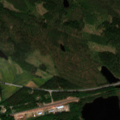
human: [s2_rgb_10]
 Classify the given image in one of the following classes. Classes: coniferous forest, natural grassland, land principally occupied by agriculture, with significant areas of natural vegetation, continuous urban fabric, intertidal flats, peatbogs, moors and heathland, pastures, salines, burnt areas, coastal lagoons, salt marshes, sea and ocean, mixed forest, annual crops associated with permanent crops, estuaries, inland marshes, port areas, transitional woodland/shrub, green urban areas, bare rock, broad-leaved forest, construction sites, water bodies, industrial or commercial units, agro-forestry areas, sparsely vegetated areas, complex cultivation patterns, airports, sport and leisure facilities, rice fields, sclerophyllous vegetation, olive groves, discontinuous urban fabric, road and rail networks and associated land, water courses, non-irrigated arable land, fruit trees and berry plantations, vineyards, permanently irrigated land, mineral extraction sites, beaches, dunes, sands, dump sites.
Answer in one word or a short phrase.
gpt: discontinuous urban fabric, land principally occupied by agriculture, with significant areas of natural vegetation, broad-leaved forest, coniferous forest, mixed forest, water bodies